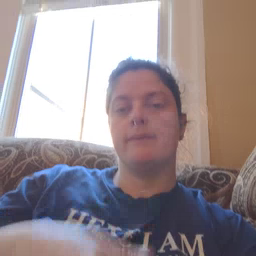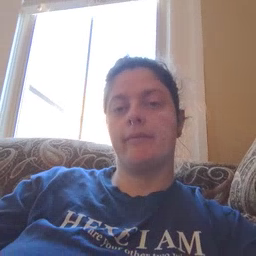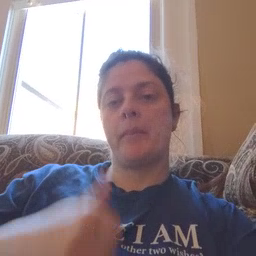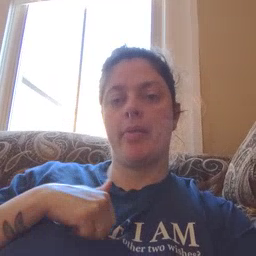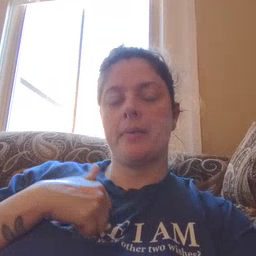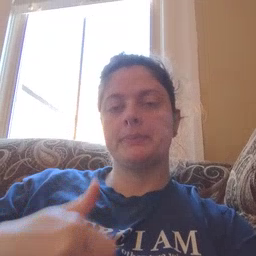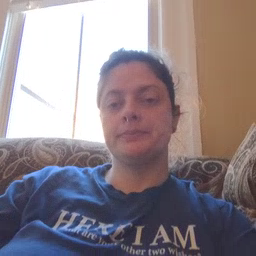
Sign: bath